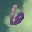
Label: 6